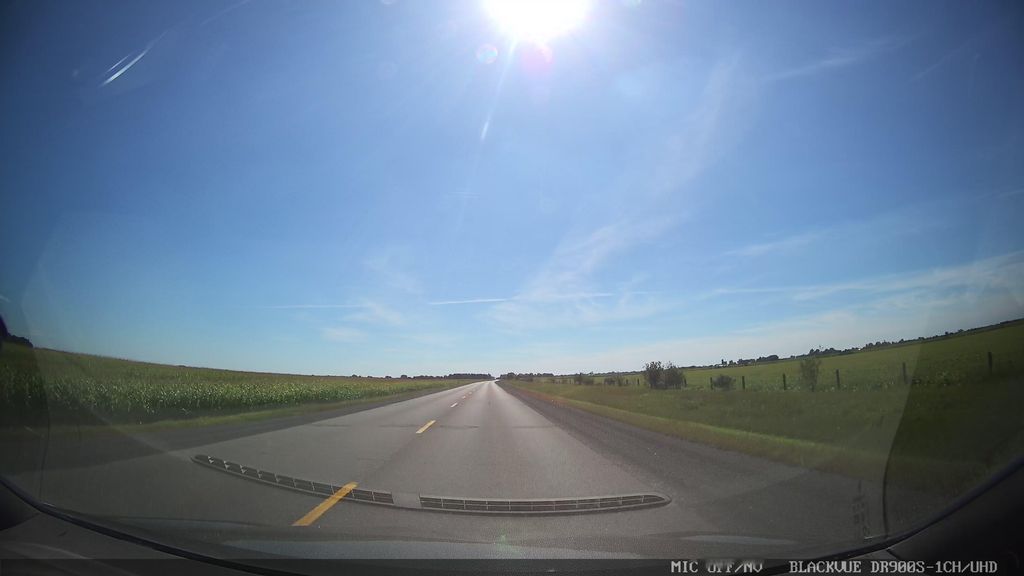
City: ottawa-gatineau